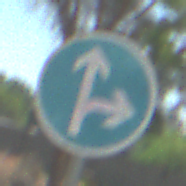
Verkehrszeichen: VorgeschriebeneFahrtrichtungGeradeausOderRechts
Umgebung: Outdoor, Nature
Tageszeit: Midday
Wetter: Clear
Licht: Natural
Jahreszeit: NotSpecified
Kontrast: HighContrast